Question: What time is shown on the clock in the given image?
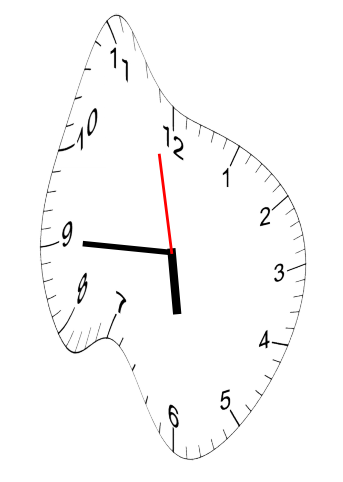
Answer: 05:44:58